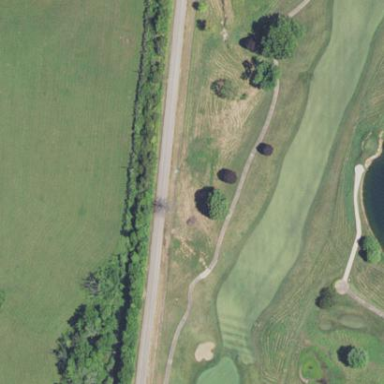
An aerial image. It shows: Grassy area designated as golf fairway.